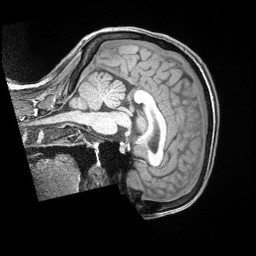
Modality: T1w
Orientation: sagittal
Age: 38
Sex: female
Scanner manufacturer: siemens
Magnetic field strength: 3 T
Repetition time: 2 s
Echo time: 0.00211 s